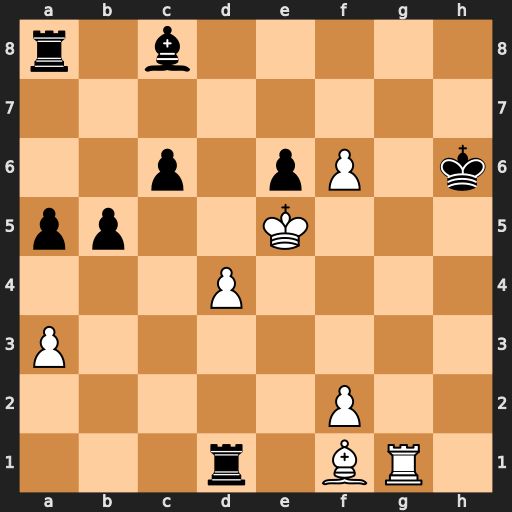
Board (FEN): r1b5/8/2p1pP1k/pp2K3/3P4/P7/5P2/3r1BR1
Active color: w
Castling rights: -
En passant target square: -
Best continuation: f7 Ba6 Kf6 Rxf1 Rxf1